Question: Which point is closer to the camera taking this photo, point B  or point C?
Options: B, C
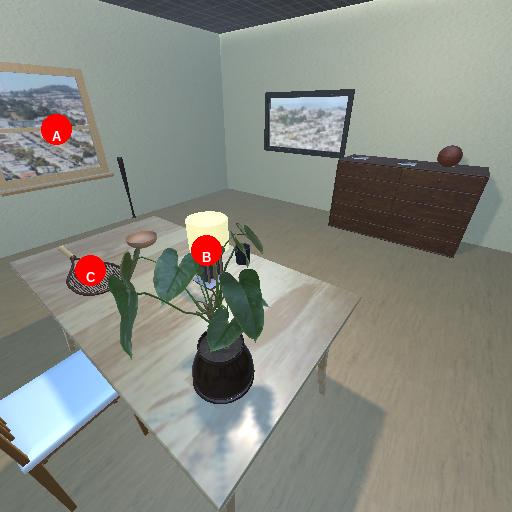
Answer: B